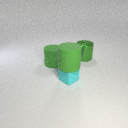
large green metal cylinder to the right of small cyan rubber cube